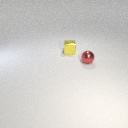
small red metal sphere in front of small yellow metal cube